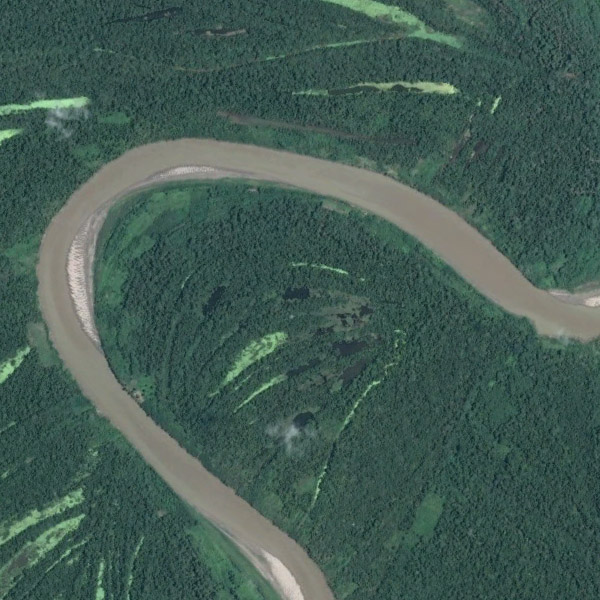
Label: River